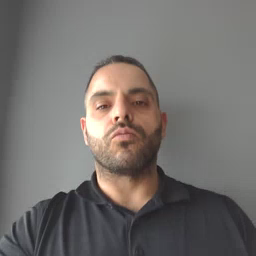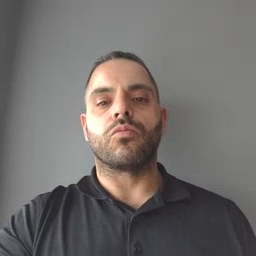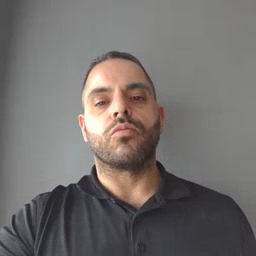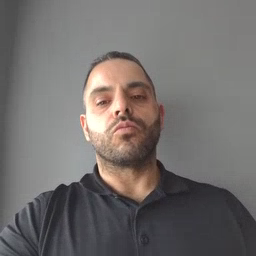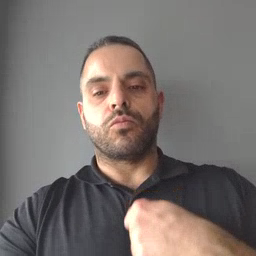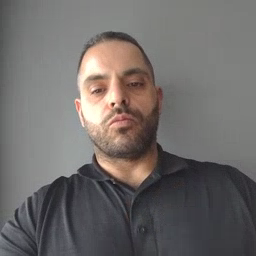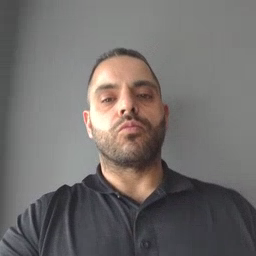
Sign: zipper